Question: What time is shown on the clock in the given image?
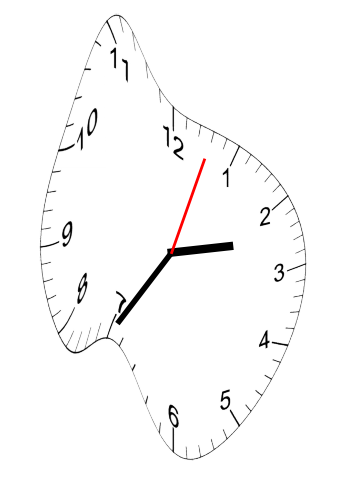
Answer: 02:35:03